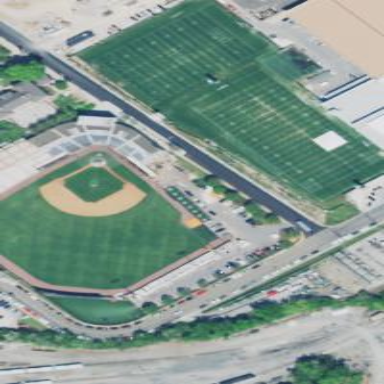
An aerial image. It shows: Baseball stadium.